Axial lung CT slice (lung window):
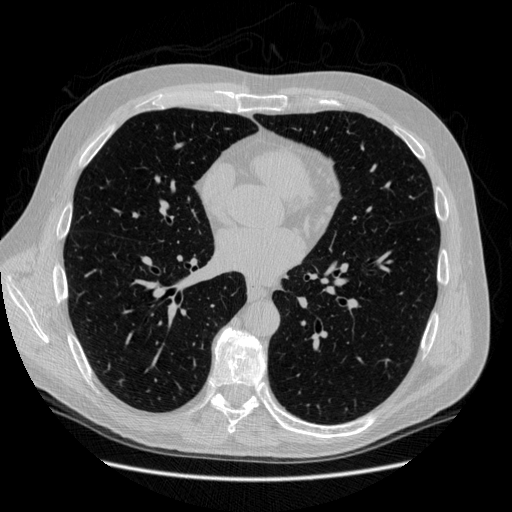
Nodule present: no